Question: class file from cmd with the following command and i get the output:

The error is: "Error: Could not find or load main class CustomerManager.class"
Any idea how i could resolve this issue ?
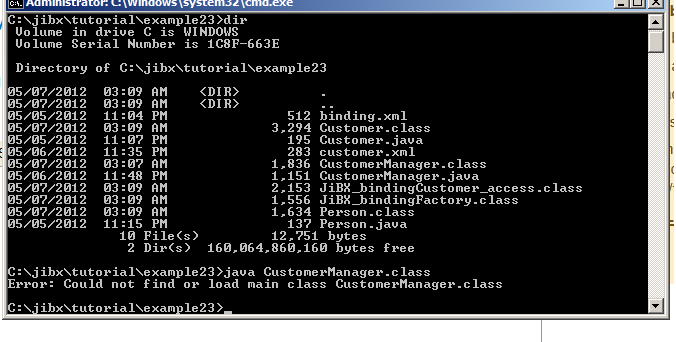
Answer: just type in cmd 'java CustomerManager' , no need to add '.class'